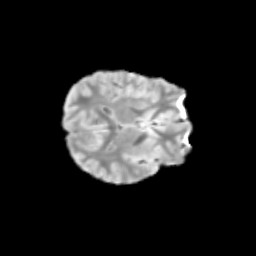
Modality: T2w
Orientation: axial
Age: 12
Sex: female
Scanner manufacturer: siemens
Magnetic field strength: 3 T
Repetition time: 3.8 s
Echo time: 0.07 s